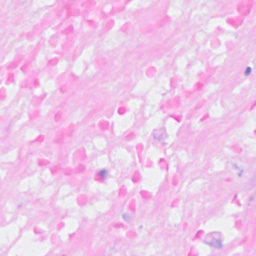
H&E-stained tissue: Breast